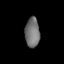
Tissue: lung
Cell type: Epithelial cells
Senescence score: 0.1757
Nuclear area (px): 424
Mean DAPI intensity: 113.557